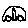
Label: car